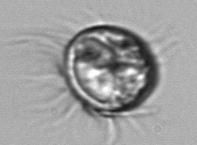
Label: Leegaardiella_ovalis